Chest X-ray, PA view. Patient: 42 years old, sex F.
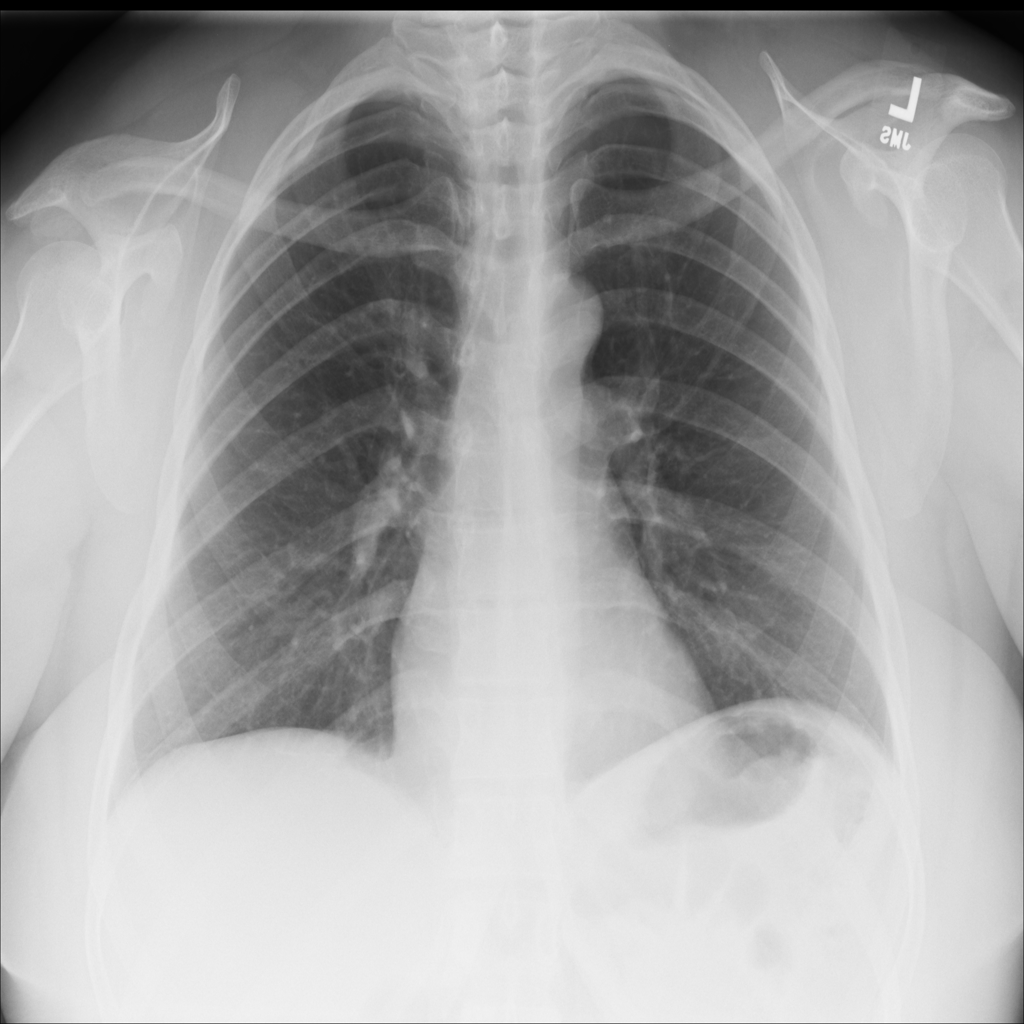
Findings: No Finding